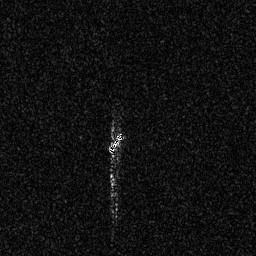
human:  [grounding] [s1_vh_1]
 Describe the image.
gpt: In the satellite image, there is  <ref>1 small ship </ref> <box>[[41, 50, 48, 59, 0]]</box> located at center.